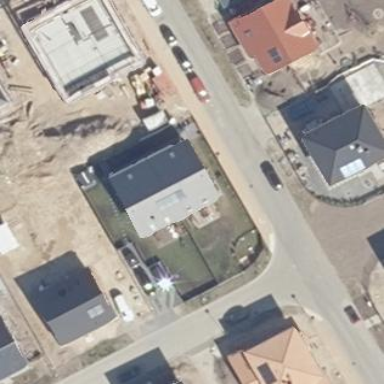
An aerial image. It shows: Detached building.